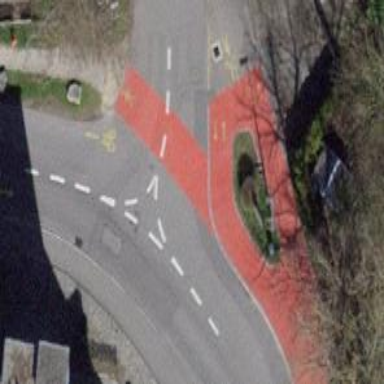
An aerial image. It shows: Uncontrolled crossing with solid red markings.